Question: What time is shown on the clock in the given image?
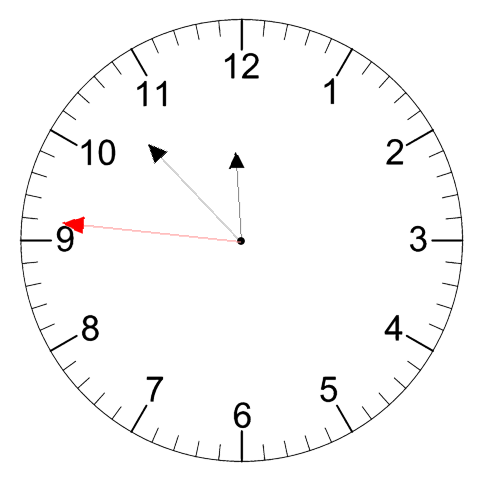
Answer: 11:52:46